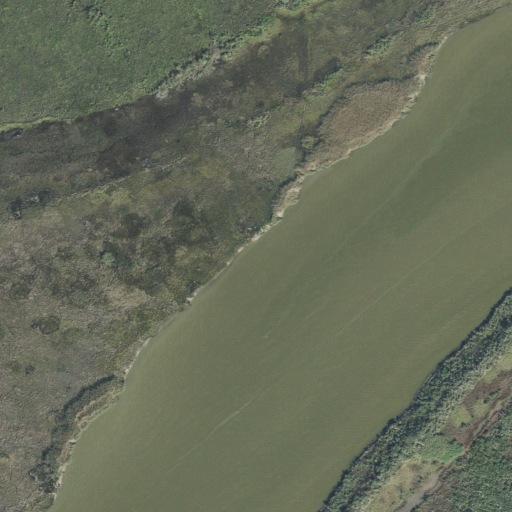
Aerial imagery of island in Texas named Brant Island containing herbaceous wetlands and open water